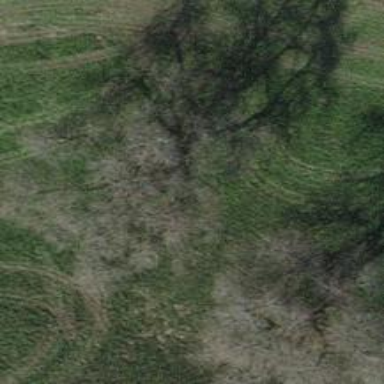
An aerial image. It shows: Single tag "natural: tree."